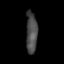
Tissue: lung
Cell type: Endothelial cells
Senescence score: 0.5476
Nuclear area (px): 456
Mean DAPI intensity: 74.548